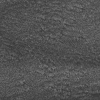
Atmospheric dust classification: not_dusty